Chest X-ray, PA view. Patient: 47 years old, sex M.
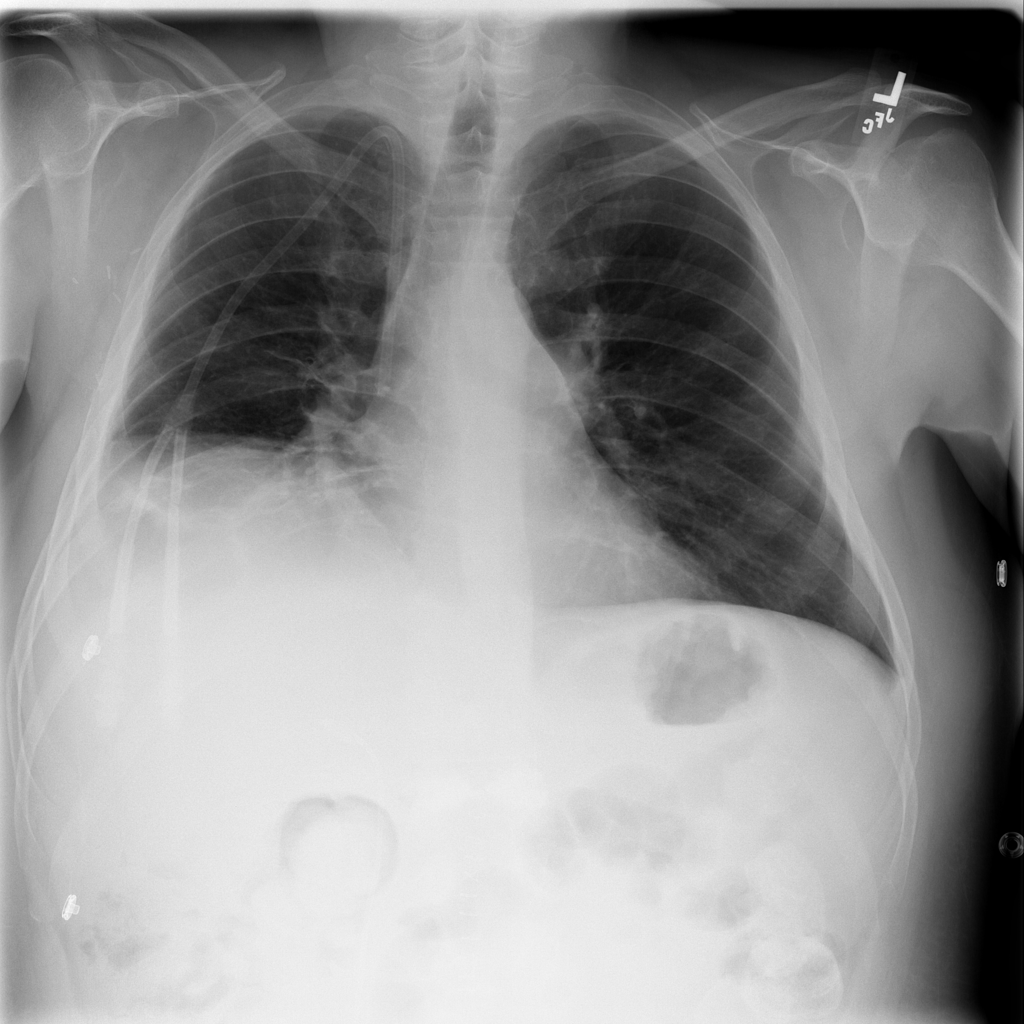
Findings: Atelectasis